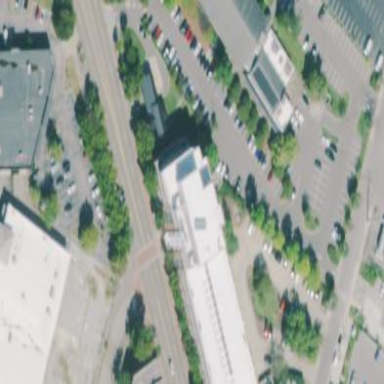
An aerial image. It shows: Office building.